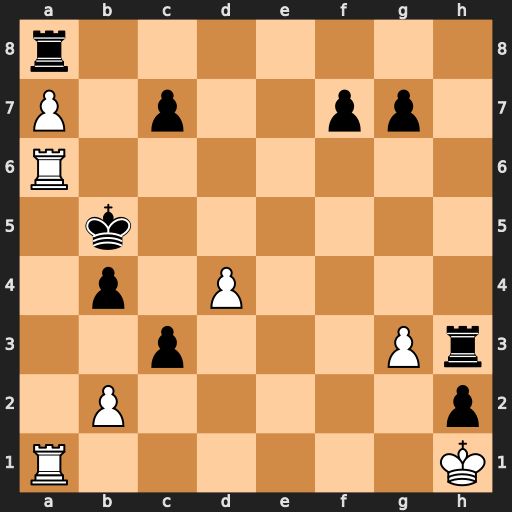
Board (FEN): r7/P1p2pp1/R7/1k6/1p1P4/2p3Pr/1P5p/R6K
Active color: w
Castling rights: -
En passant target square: -
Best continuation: b3 c2 R1a5#